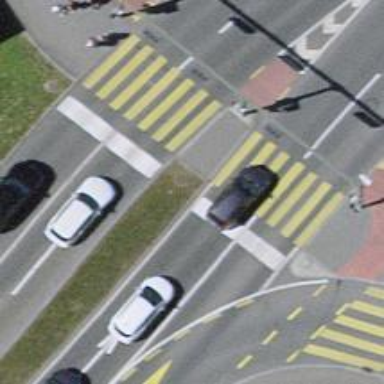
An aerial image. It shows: Road with traffic signals at crossing.